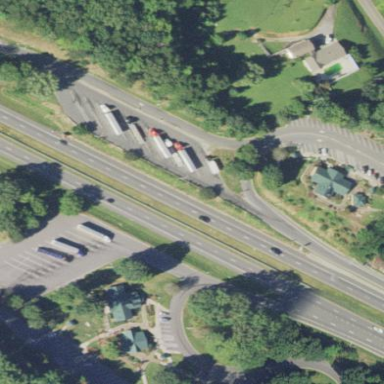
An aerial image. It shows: Rest area along the road.